Interaction volume radius: 5 \u00c5
Interaction volume height: 25 \u00c5
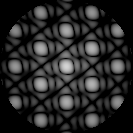
Disorder parameter: 0.006402